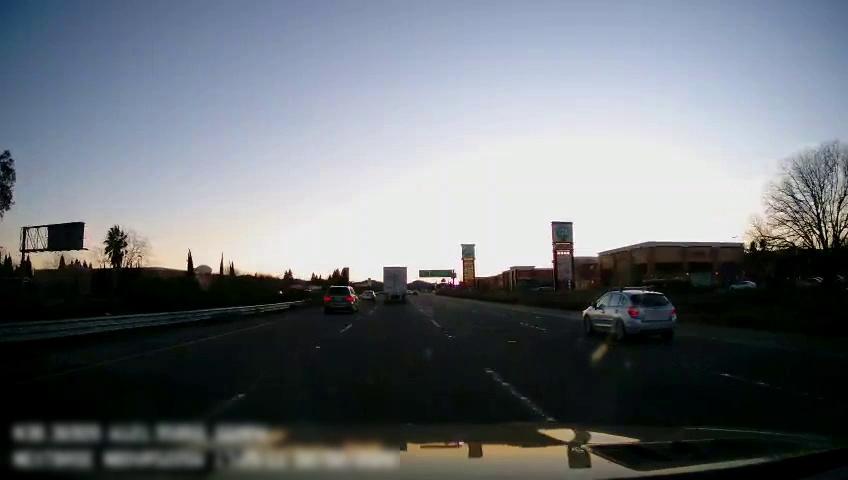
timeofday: Dusk/Dawn/Twilight
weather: Cloudy
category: Drivable Space
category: Vehicles | Car
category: Vehicles | SUV
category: Vehicles | Truck
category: Vehicles | SUV
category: Lanes | Alternate Lane
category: Lanes | Current Lane
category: Lanes | Current Lane
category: Lanes | Alternate Lane
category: Traffic | Signs